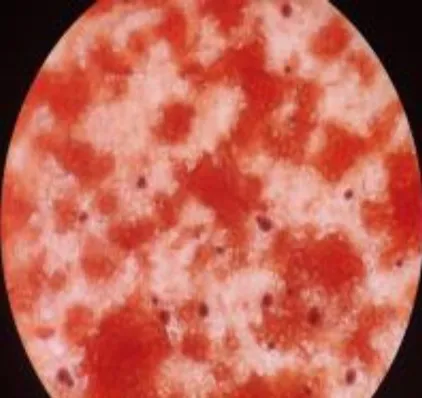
Capsulated gram positive budding yeast cells in blood culture.
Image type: pathology (gram)